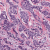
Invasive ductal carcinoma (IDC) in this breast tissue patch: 1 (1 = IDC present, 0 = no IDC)